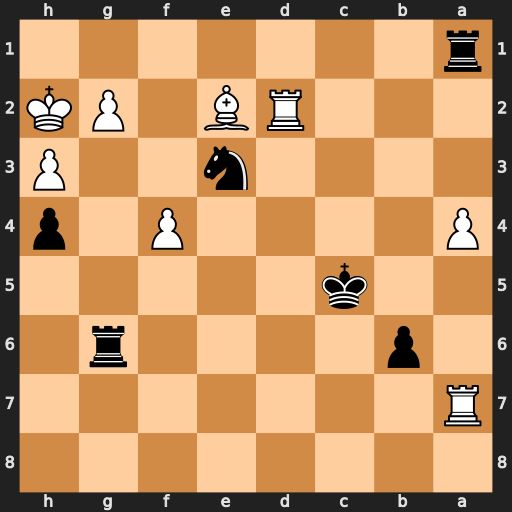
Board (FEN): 8/R7/1p4r1/2k5/P4P1p/4n2P/3RB1PK/r7
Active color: b
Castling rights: -
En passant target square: -
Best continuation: Rxg2#